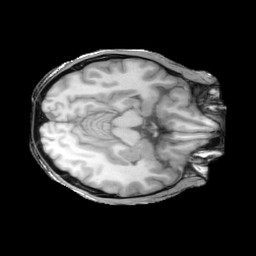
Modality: T1w
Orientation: axial
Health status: ill
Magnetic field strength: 3 T